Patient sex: M
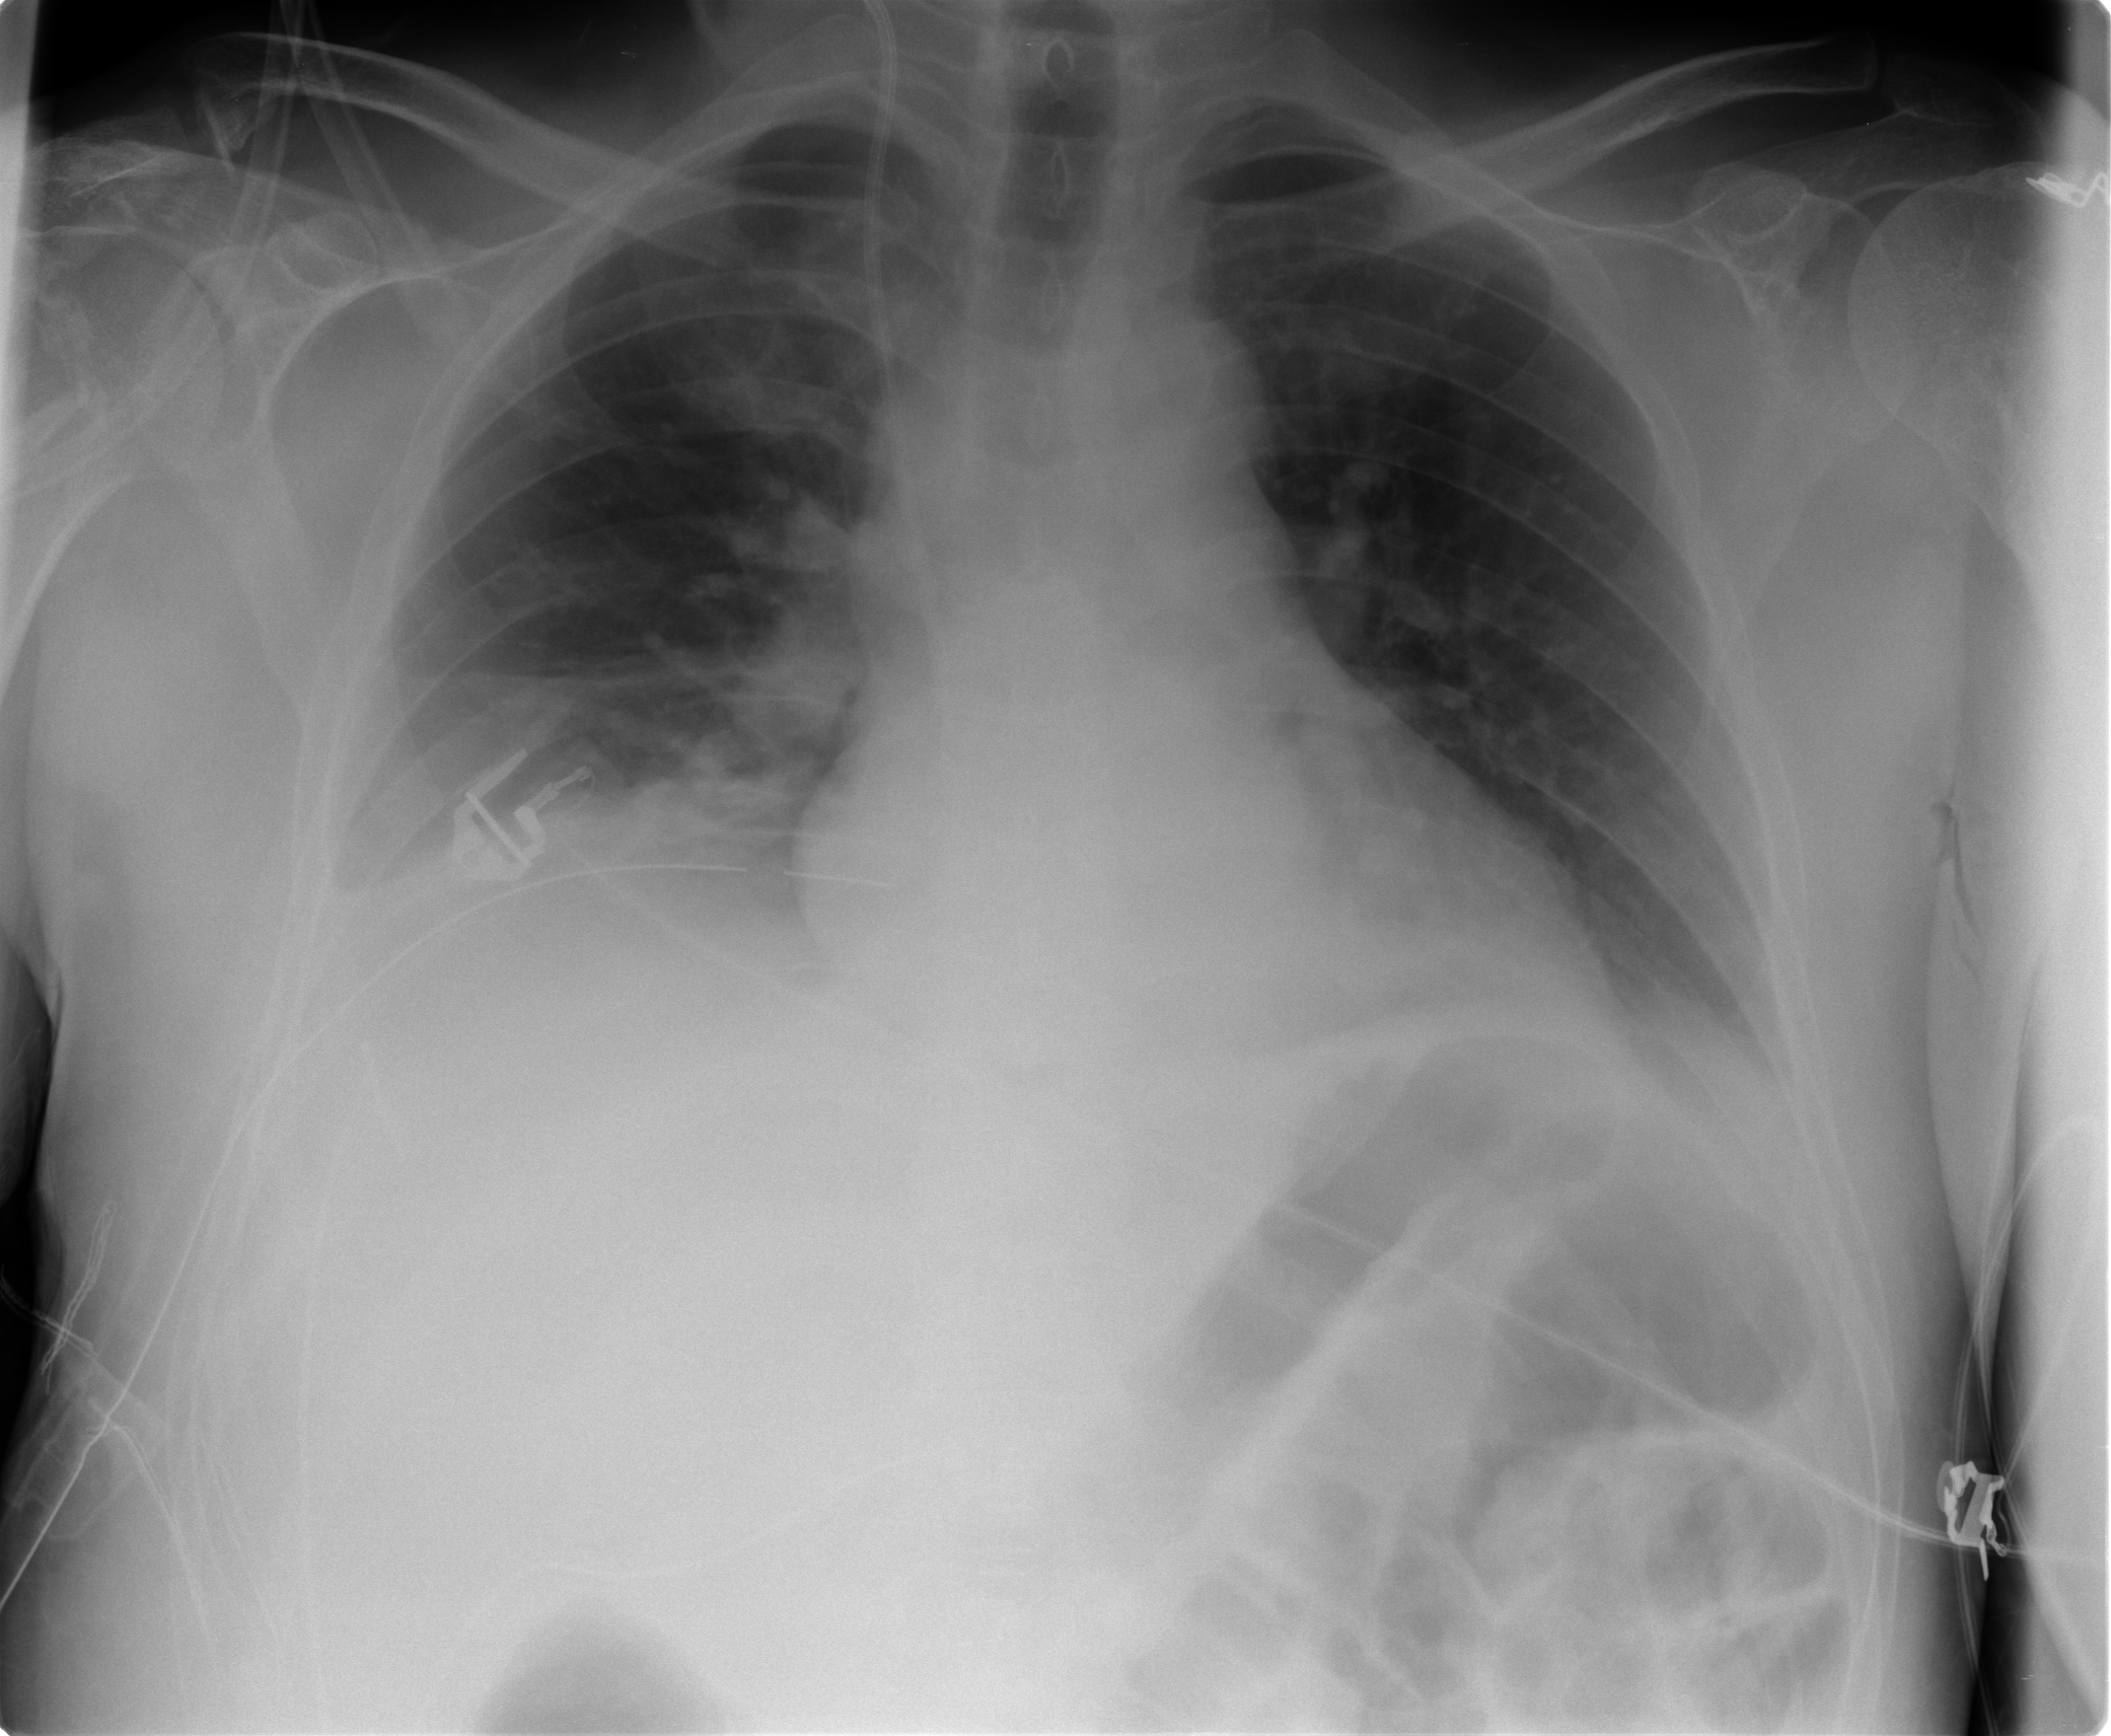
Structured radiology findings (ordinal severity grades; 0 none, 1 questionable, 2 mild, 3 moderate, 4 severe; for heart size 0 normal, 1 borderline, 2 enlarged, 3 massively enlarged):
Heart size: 0
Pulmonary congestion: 0
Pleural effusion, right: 2
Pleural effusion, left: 1
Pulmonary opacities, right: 0
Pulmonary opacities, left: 0
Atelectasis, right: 2
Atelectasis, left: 2